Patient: sex M, age 26
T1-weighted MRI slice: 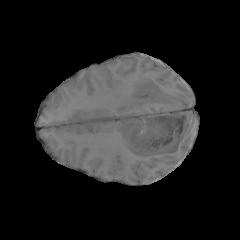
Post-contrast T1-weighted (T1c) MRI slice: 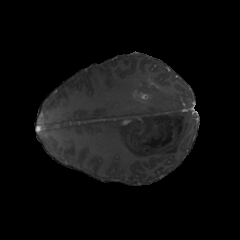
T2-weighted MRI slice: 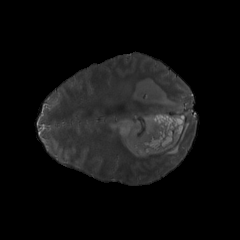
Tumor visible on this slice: yes
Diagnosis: Astrocytoma, IDH-mutant
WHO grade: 4